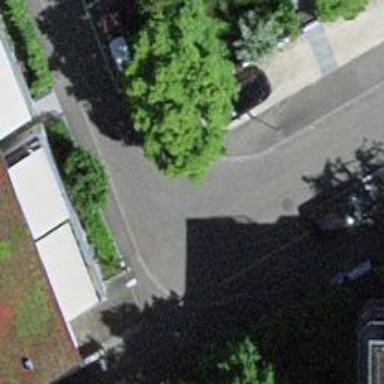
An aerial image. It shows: Asphalt road designated as living street.